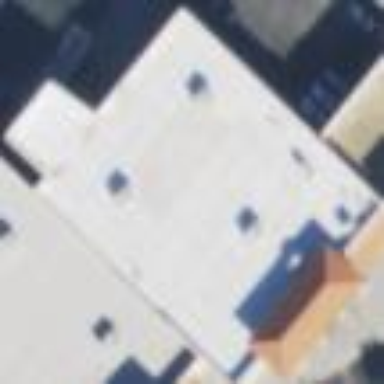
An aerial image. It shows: Retail building.